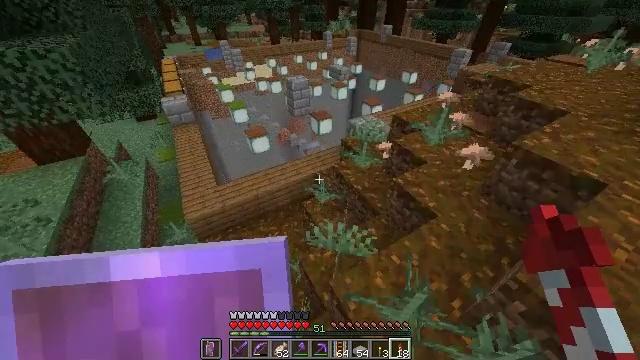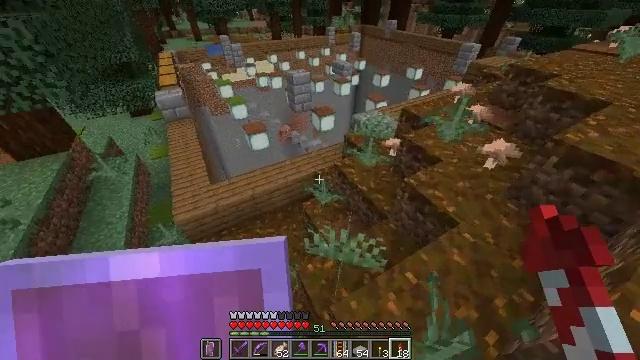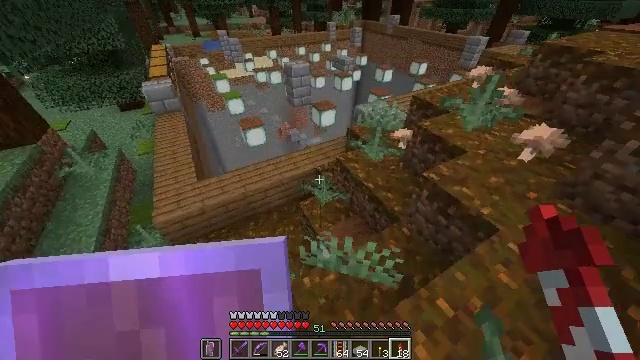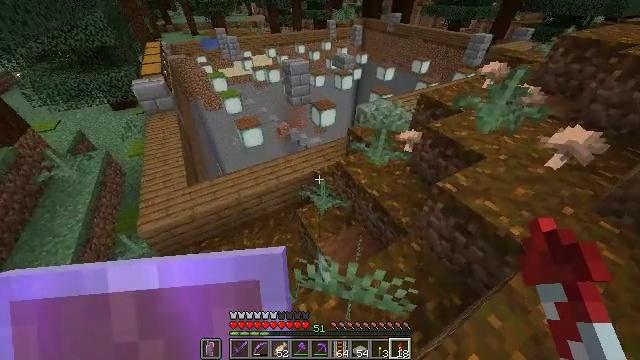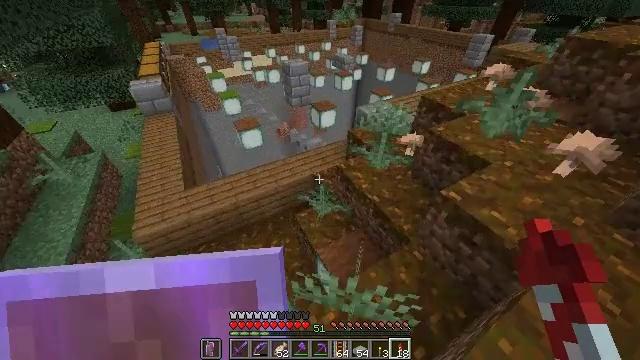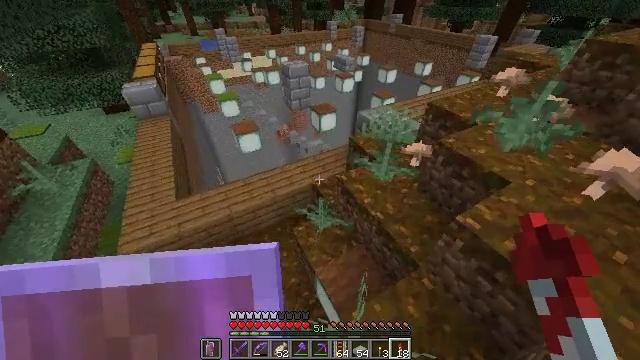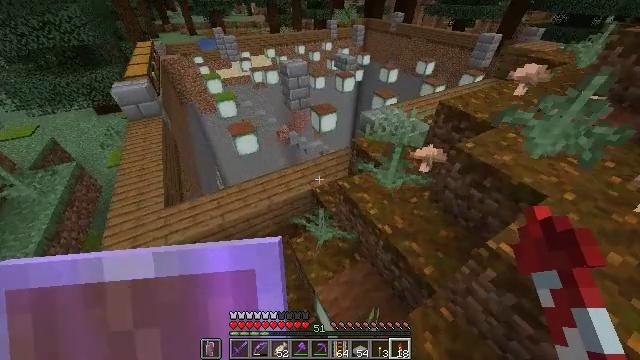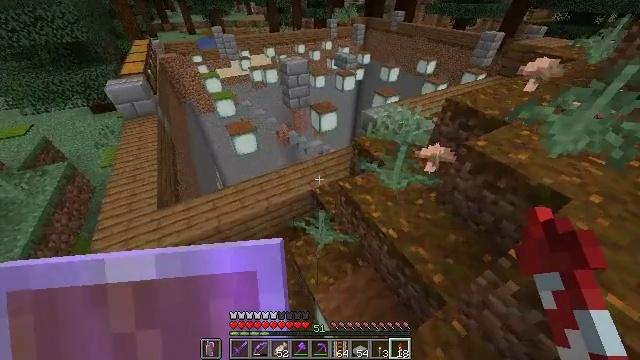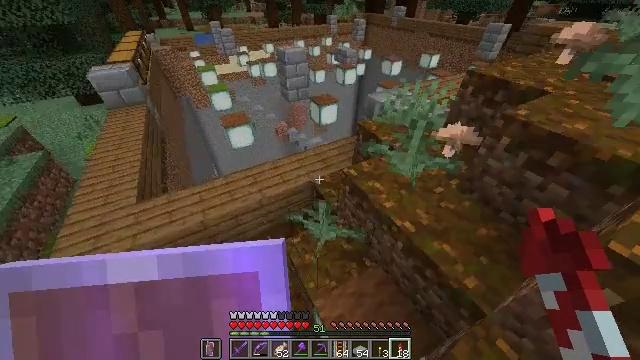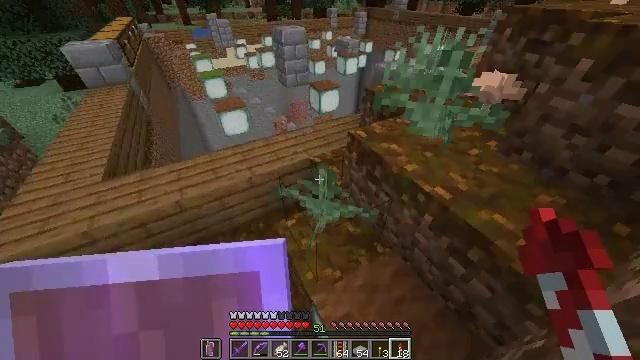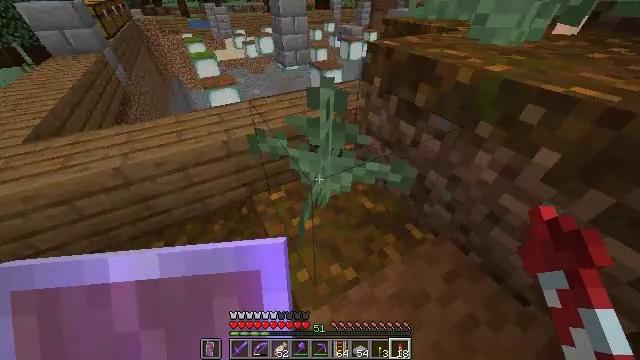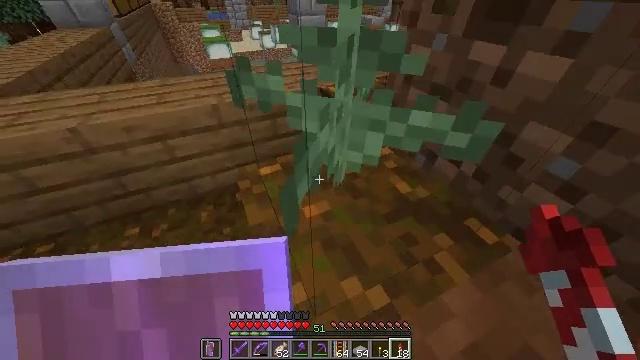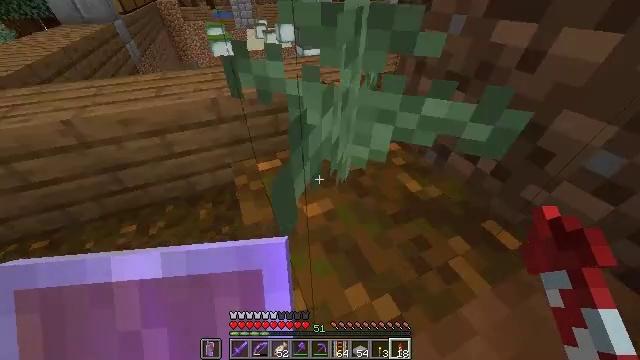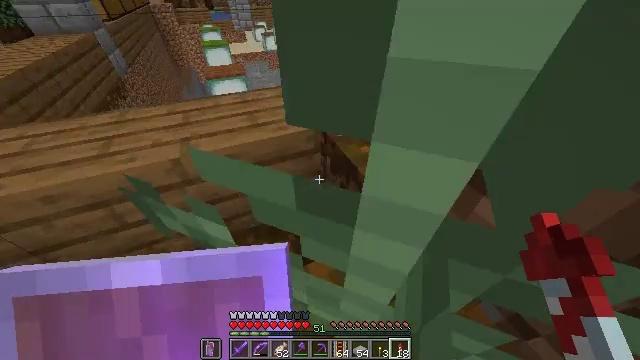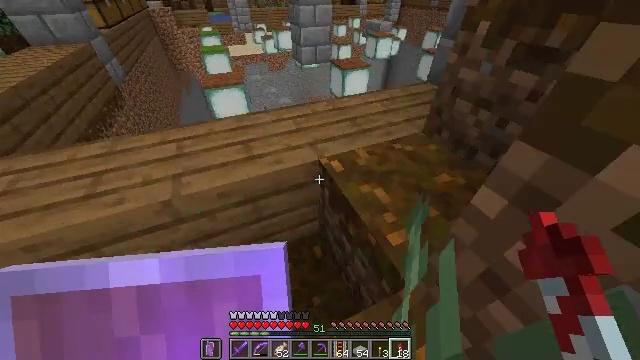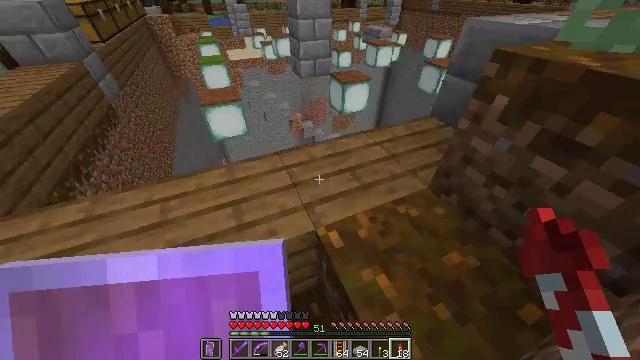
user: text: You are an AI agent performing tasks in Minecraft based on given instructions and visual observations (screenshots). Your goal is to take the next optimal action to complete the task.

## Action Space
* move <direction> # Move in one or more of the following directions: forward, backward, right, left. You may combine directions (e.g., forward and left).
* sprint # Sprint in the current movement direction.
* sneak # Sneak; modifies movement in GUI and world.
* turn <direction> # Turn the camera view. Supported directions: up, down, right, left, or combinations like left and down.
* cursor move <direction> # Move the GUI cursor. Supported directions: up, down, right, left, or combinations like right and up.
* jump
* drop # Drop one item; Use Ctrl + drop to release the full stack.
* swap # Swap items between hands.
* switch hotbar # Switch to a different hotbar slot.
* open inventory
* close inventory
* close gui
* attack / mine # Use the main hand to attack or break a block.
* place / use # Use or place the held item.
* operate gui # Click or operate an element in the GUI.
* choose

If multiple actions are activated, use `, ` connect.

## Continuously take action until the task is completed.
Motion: motion action
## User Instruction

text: Combat the slime.
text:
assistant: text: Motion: move forward, sprint
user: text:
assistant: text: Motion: move forward, sprint
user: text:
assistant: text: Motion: move forward, sprint
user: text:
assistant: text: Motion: move forward, sprint
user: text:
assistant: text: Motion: move forward, sprint
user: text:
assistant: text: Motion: move forward, sprint
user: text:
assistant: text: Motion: move forward, sprint, jump
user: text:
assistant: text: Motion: move forward, sprint, jump
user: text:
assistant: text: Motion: move forward, sprint, jump
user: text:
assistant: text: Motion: move forward, sprint, jump
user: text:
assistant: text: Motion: move forward, sprint, turn left, jump
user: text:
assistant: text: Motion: move forward, sprint, turn left, jump
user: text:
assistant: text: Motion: move forward, sprint, jump
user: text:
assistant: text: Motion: move forward, sprint, jump
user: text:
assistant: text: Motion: move forward, sprint
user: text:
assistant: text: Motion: move forward, sprint
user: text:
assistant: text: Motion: move forward, sprint
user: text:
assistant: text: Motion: move forward, sprint, turn left
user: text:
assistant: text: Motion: move forward, sprint, turn left
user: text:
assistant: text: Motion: move forward, sprint, turn left
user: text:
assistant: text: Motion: move forward, sprint, turn left
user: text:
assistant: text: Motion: move forward, sprint, turn left
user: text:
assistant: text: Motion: move forward, sprint, turn left and down
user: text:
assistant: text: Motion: move forward, sprint, turn left and down
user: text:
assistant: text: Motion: move forward, sprint, turn left
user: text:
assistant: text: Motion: move forward, sprint, turn left
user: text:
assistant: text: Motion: move forward, sprint
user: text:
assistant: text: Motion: move forward, sprint
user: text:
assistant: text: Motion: move forward, sprint
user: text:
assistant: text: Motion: move forward, sprint